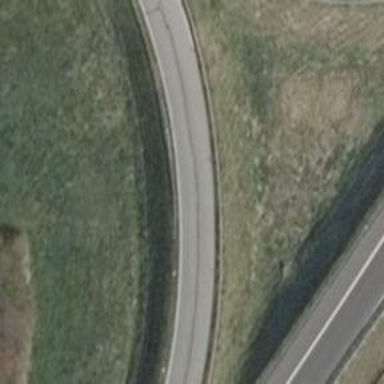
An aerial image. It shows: Trunk link highway.